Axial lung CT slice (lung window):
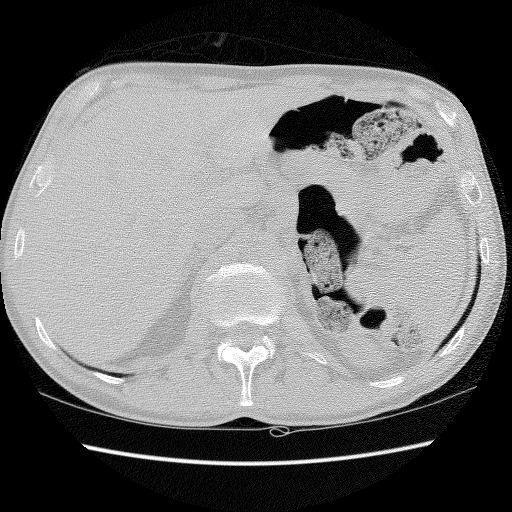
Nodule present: no